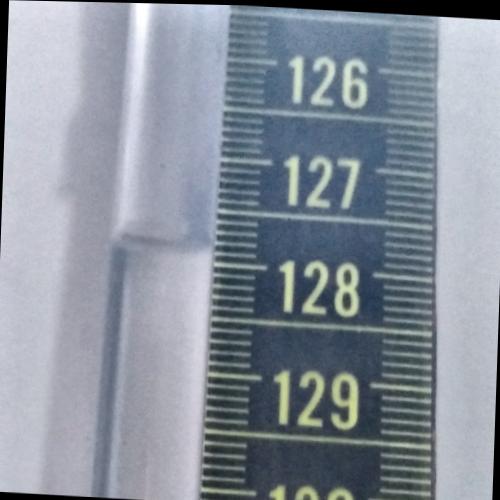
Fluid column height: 127.9 cm